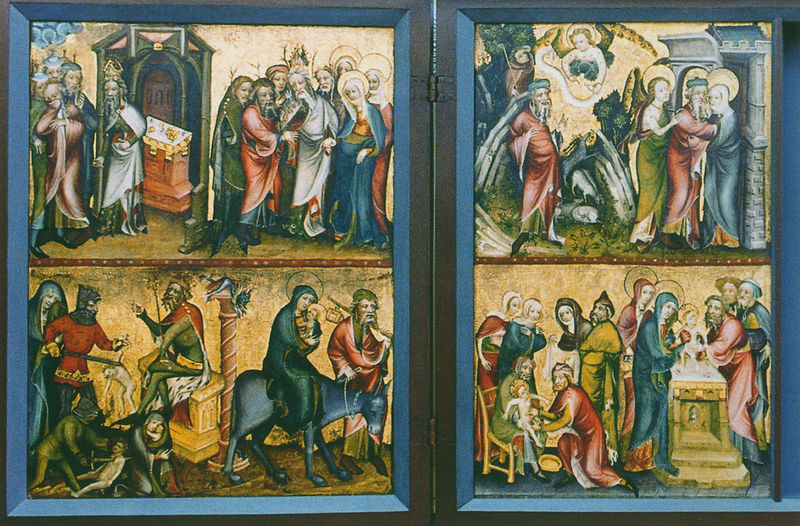
Titel: Retabel aus der Wallfahrtskirche Liebfrauen Schotten
Schlagwörter: blau, flügel, gemälde, schatten, weiß, gelb, grün, menschen, holz, licht, schwarz, stuhl, säule, rot, tiere, malerei, bart, bibel, herodes, rahmen, gold, kind, krone, esel, engel, bilder, zwei, baby, bischof, könig, thron, bett, flucht, vier, wandern, ritter, altar, heiligenschein, nimbus, christus, grab, jesus, scharnier, reise, priester, heiliger, tempel, elisabeth, heilige, opfer, diptichon, taufe, maria, szenen, sakral, goldgrund, josef, zepter, grabmal, geburt, ägypten, jesuskind, retabel, flügelaltar, geschenke, verkündung, evangeliar, kindermord, beschneidung, 4, wafen, soldten, judenhut, geburt chrsti, jesusl, mittel alter